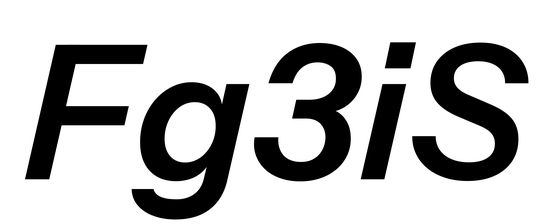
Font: InstrumentSans-Italic_SemiBold_Italic